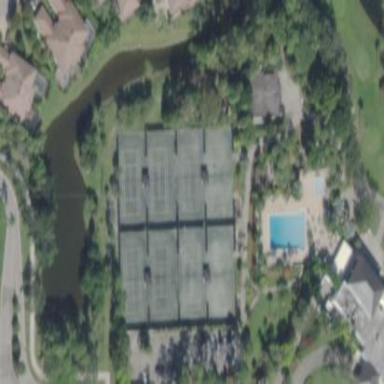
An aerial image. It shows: Tennis court on the leisure land pitch.